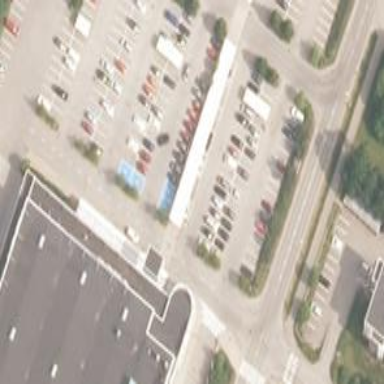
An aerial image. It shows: Parking area with surface.